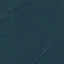
Label: Forest